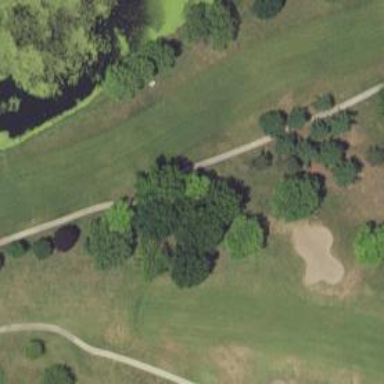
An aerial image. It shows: Golf fairway surrounded by grass.